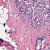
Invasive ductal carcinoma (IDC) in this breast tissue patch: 0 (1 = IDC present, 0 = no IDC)